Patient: sex M, age 61
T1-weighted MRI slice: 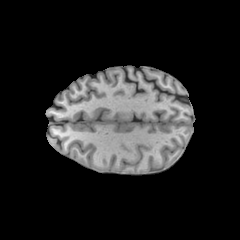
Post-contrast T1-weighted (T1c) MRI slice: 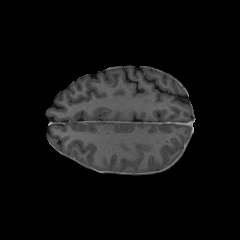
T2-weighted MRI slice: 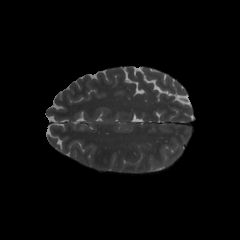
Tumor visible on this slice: no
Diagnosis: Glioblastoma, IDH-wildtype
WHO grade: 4